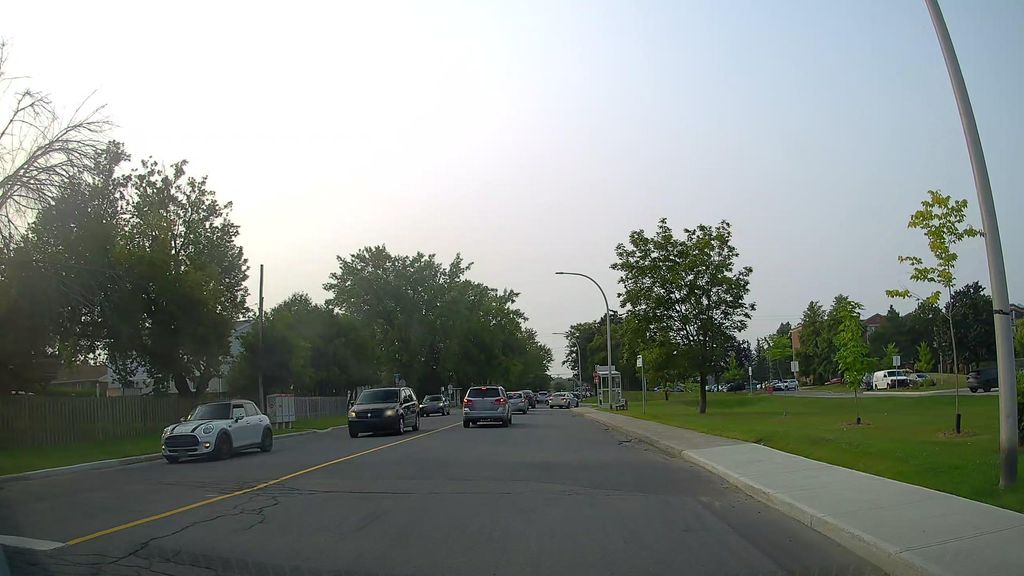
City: montreal